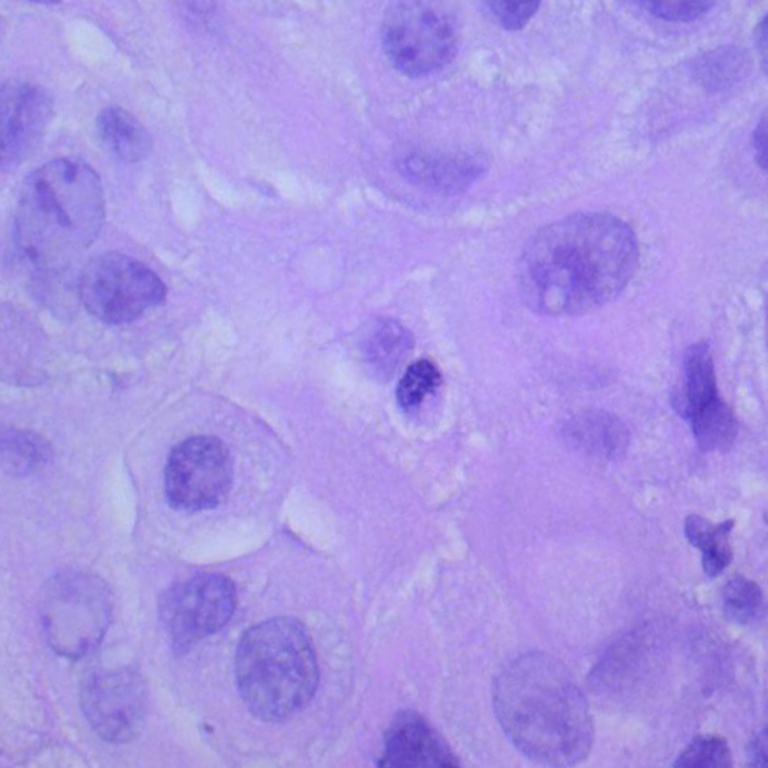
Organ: lung
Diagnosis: squamous carcinomas